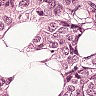
Metastatic tissue present: yes